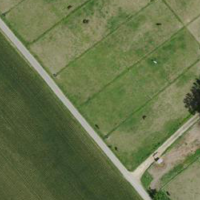
EUNIS habitat code: 52
Species observed at this site:
Emberiza cirlus
Riparia riparia